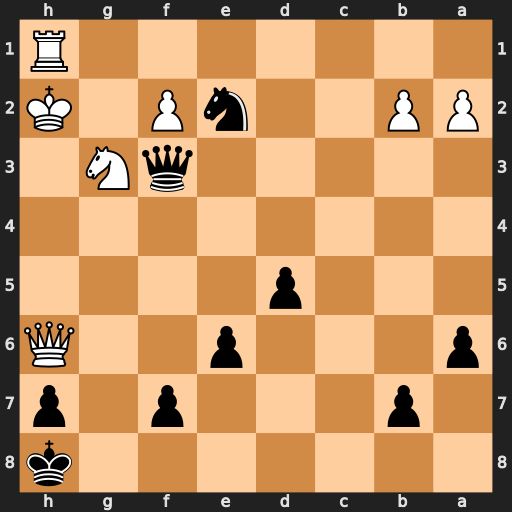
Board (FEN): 7k/1p3p1p/p3p2Q/3p4/8/5qN1/PP2nP1K/7R
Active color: b
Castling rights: -
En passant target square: -
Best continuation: Qxf2+ Kh3 Qxg3#